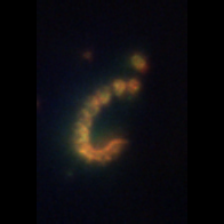
Taxon: Chaetoceros
Group: Diatoms